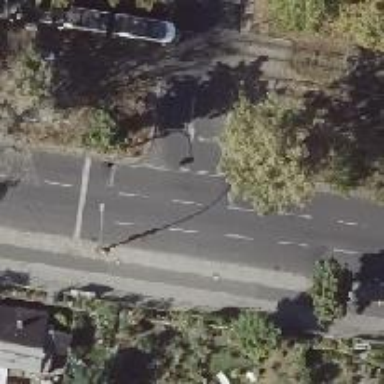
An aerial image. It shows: Road with traffic signals.